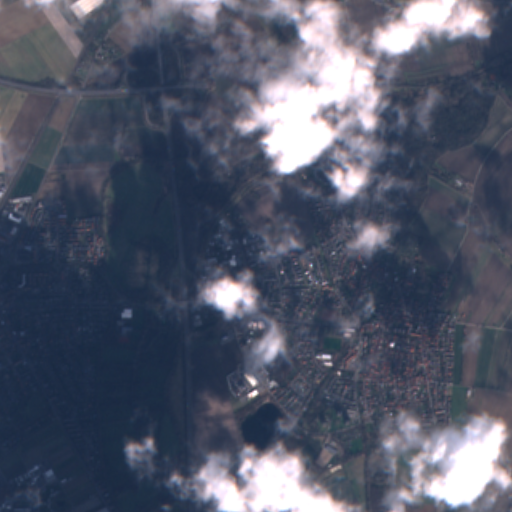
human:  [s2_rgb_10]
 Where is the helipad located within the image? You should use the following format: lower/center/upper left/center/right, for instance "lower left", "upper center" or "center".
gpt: The helipad is located in the lower left of the image.
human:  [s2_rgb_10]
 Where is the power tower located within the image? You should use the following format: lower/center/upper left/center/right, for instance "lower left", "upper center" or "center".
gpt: The power tower is located in the upper of the image.
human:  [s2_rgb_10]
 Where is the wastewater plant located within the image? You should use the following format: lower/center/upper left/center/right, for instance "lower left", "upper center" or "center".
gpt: The wastewater plant is located in the center left of the image.
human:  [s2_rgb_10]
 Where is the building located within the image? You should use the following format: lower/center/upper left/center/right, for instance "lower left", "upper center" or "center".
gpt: There is no building in the image.